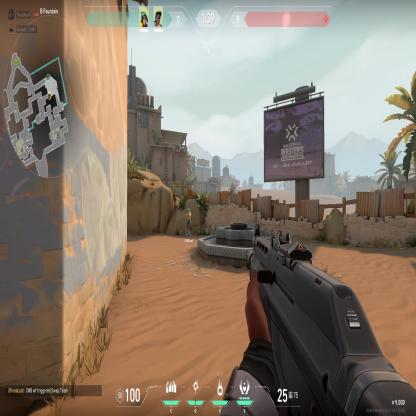
Label: teammate